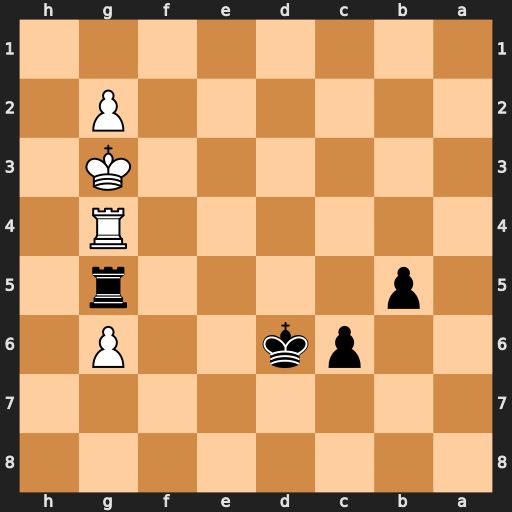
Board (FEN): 8/8/2pk2P1/1p4r1/6R1/6K1/6P1/8
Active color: b
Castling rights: -
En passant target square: -
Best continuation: Rxg4+ Kxg4 Ke7 g7 Kf7 g8=Q+ Kxg8